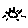
Label: sun